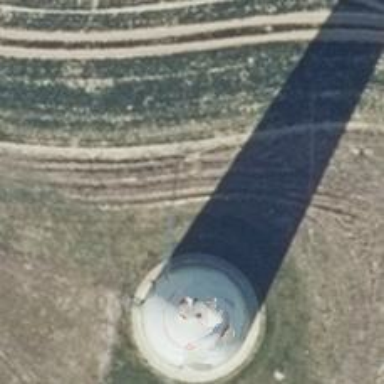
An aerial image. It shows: Wind generator with horizontal axis. The generator is wind turbine.